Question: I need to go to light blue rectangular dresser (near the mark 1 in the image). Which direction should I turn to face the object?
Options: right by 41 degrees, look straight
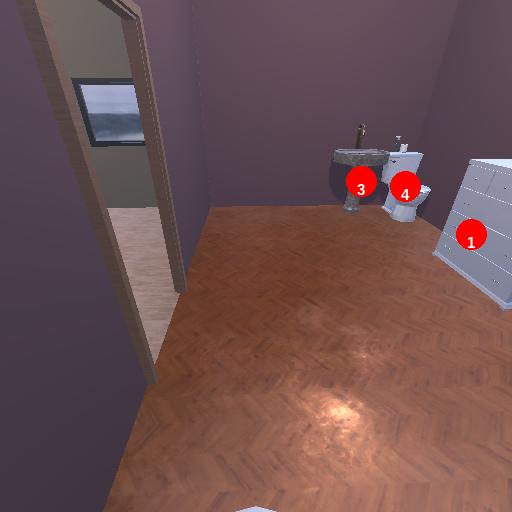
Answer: right by 41 degrees